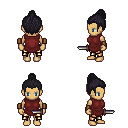
a pixel art fantasy rpg character, female body template, human, tanned skin, maroon tunic, gold greaves, raven short topknot hairstyle, leather bracers, dagger, four views (front, back, left, right), 2x2 character sprite sheet, small pixel art, hard edges, no anti-aliasing